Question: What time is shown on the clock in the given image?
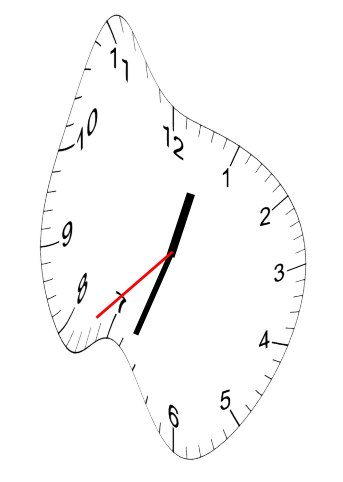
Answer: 12:33:38